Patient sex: F
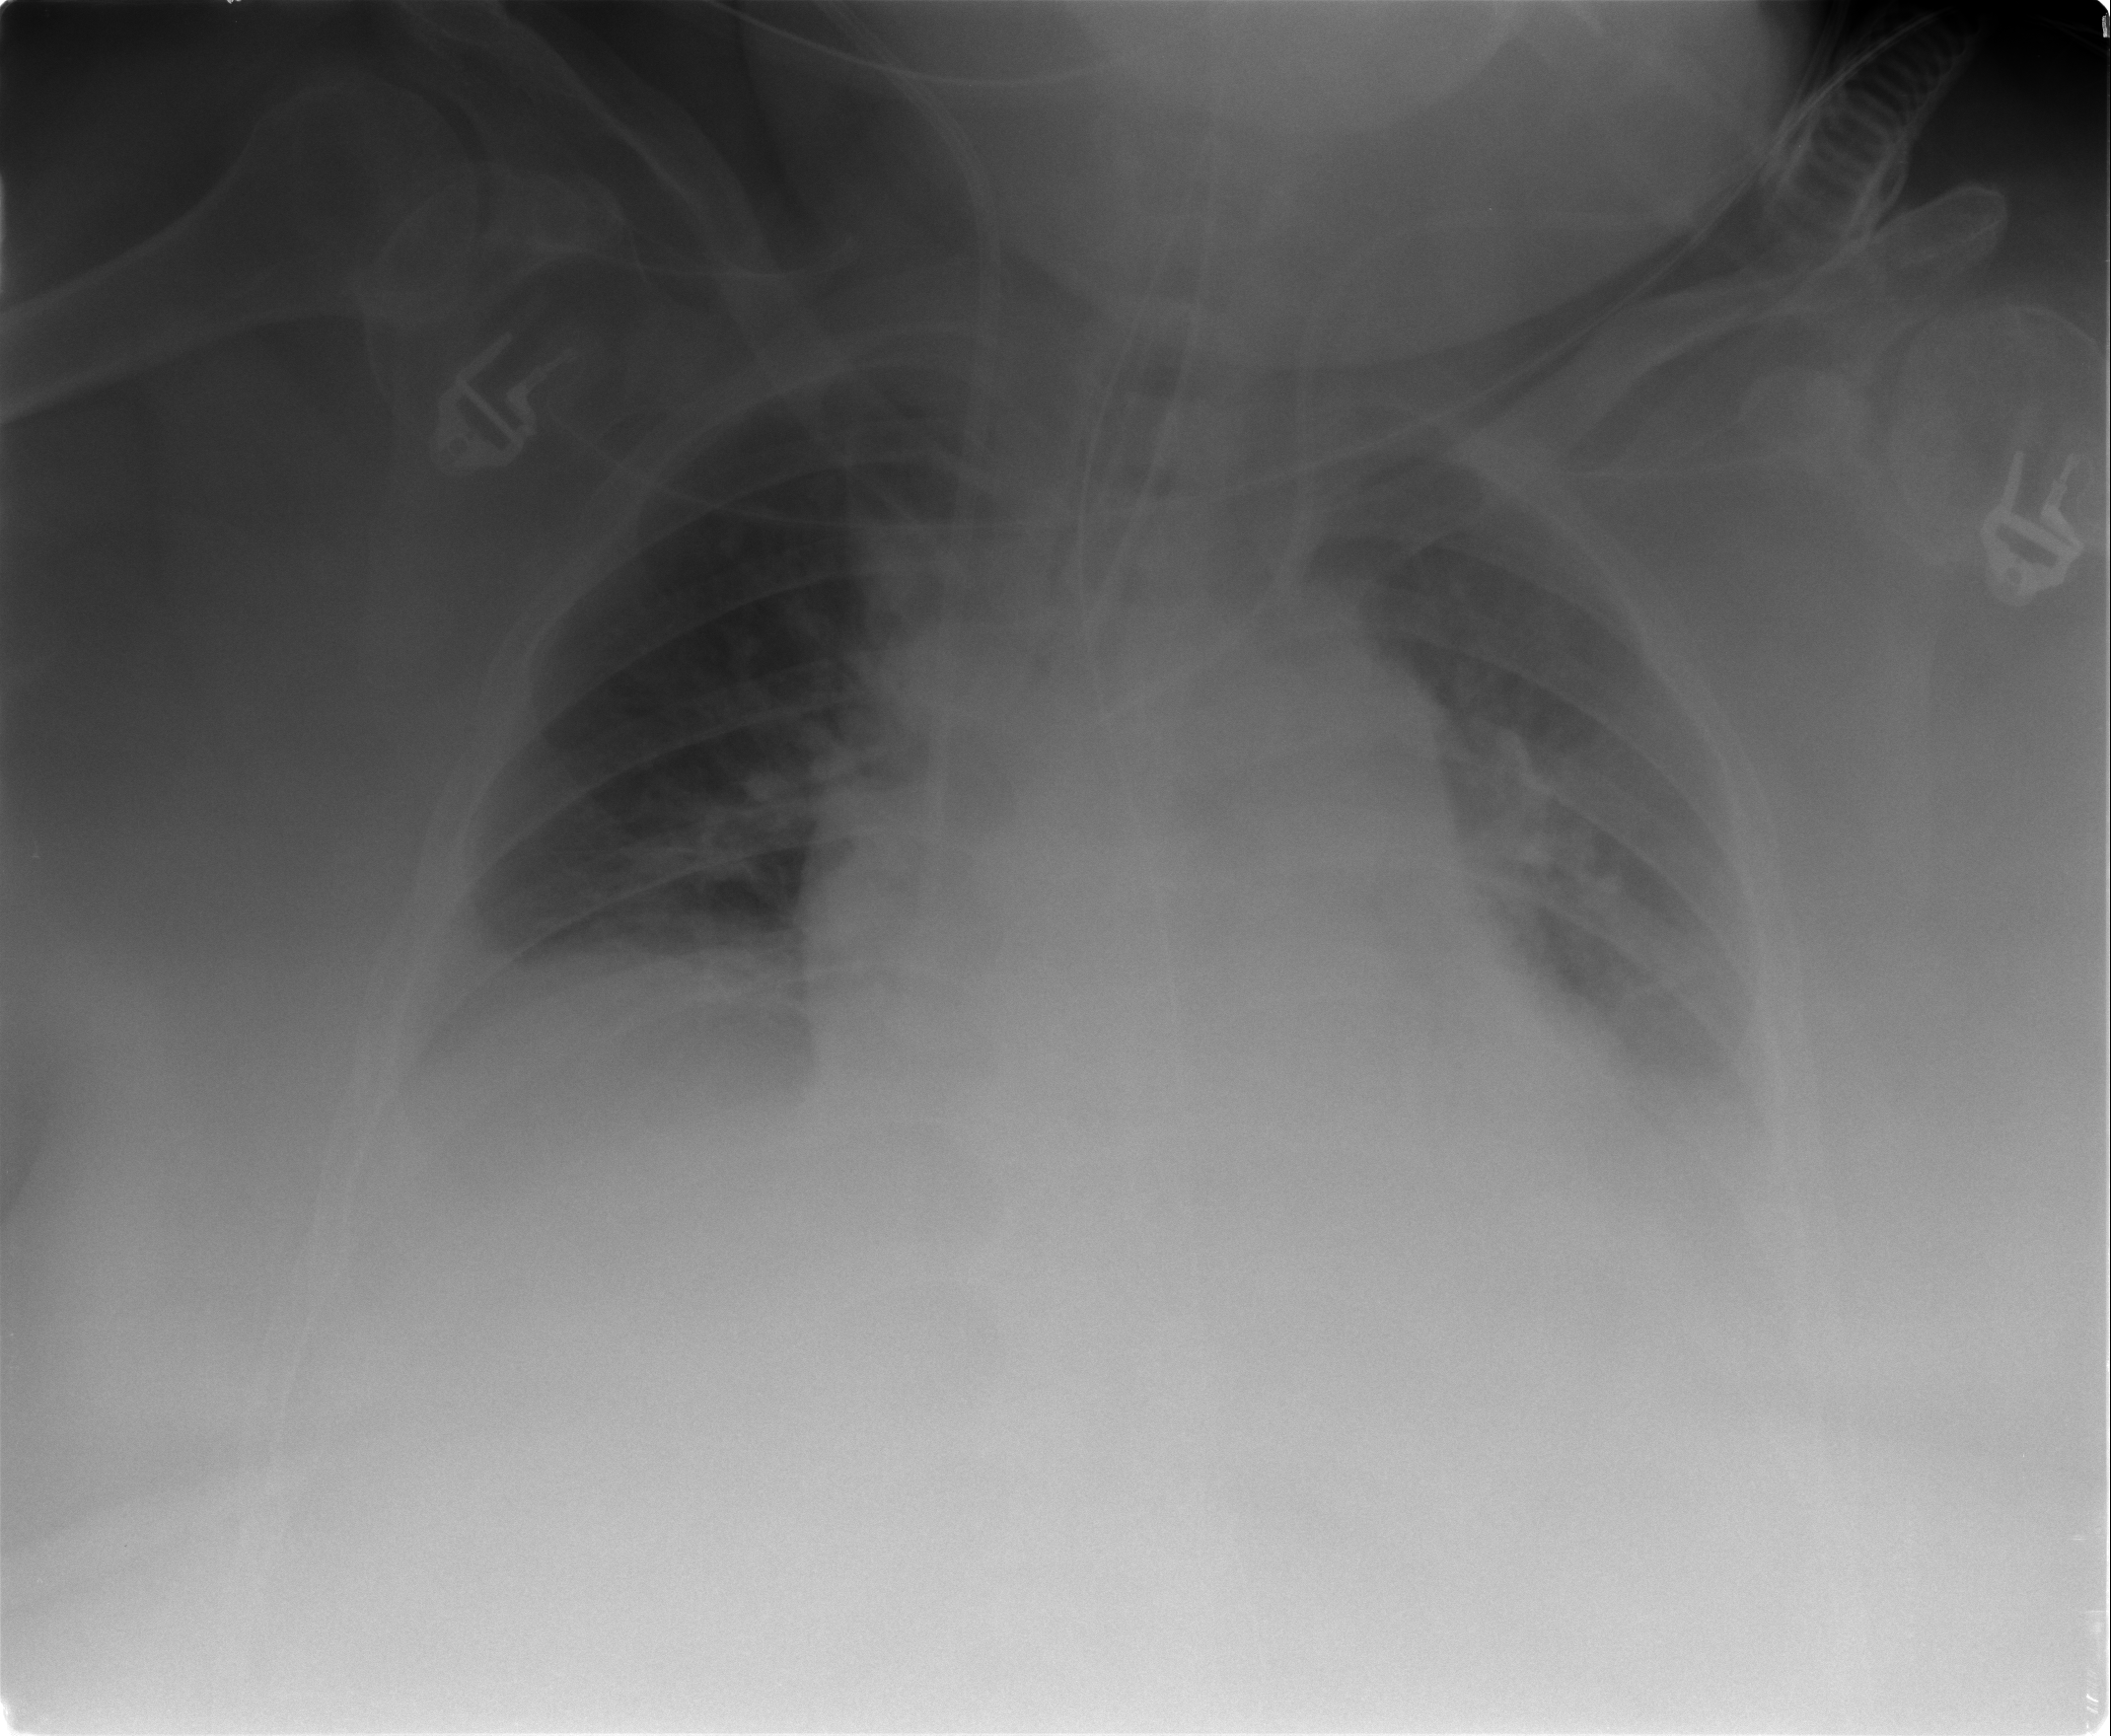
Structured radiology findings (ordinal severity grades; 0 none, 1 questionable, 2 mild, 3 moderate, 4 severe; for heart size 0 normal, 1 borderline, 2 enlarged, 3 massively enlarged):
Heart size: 2
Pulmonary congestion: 3
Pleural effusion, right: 3
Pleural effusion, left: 3
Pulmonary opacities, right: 0
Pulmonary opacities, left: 2
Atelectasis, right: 3
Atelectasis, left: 4